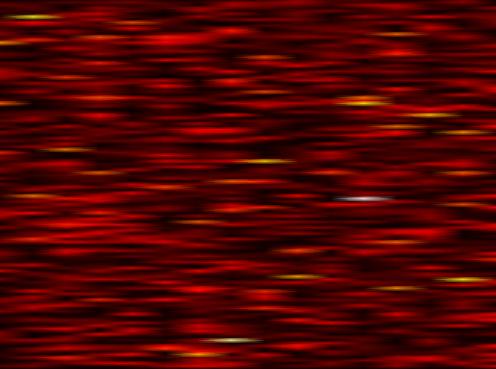
Label: FOFDM